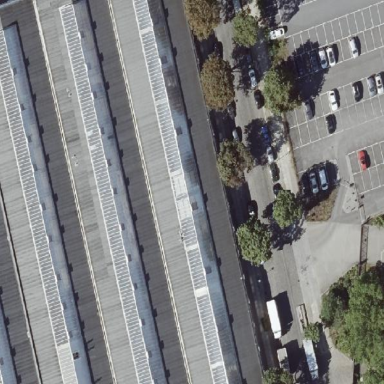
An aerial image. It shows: Building with gabled glass roof.